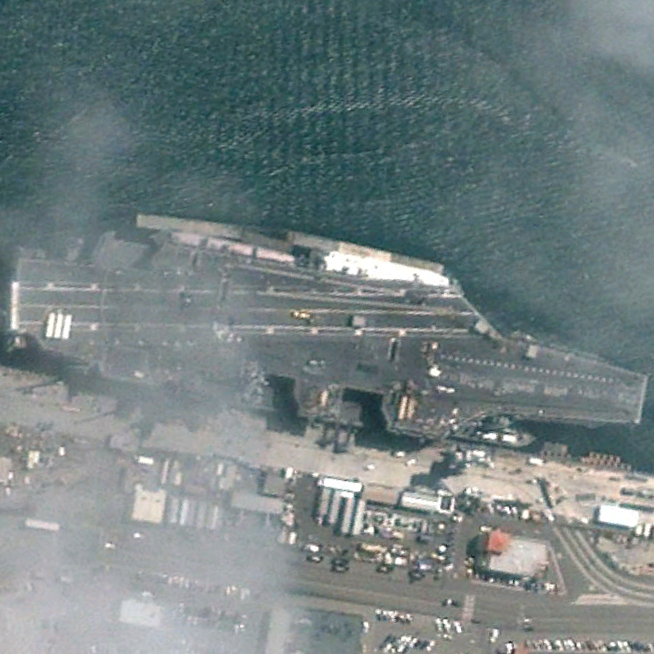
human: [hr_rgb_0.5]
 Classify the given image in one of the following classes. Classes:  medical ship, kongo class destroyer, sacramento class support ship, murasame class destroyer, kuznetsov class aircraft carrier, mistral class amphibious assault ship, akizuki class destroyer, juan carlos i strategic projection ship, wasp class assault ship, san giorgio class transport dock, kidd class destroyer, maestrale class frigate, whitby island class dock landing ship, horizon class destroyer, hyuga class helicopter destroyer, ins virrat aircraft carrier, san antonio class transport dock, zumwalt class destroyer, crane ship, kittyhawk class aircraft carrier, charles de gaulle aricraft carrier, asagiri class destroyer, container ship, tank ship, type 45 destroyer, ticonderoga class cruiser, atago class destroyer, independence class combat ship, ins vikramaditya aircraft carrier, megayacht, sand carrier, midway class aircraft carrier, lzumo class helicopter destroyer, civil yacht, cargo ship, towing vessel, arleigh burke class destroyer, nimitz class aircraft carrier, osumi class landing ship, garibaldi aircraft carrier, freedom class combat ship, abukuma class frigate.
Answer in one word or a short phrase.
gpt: Nimitz class aircraft carrier